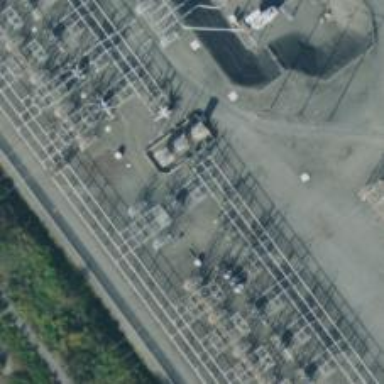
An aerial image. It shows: Switch used for power control.